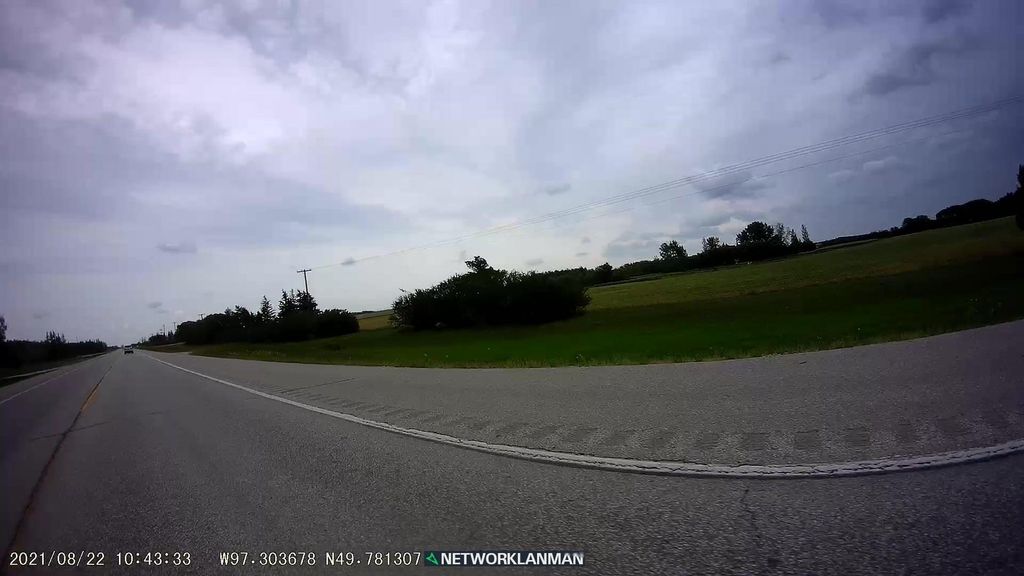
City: winnipeg